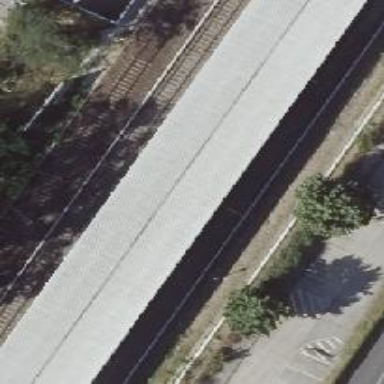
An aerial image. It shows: Platform edge at railway station.